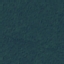
Land use / land cover: Forest